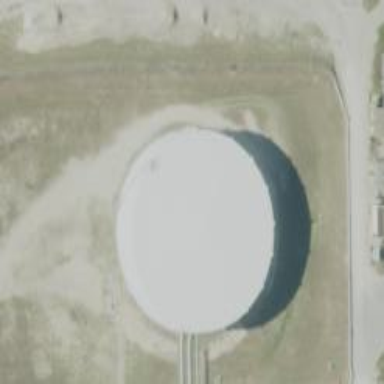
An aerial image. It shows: Storage tank which is man-made and housed in building.